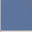
Piece: xx